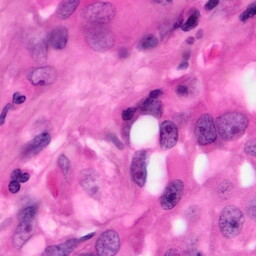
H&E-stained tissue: Pancreatic